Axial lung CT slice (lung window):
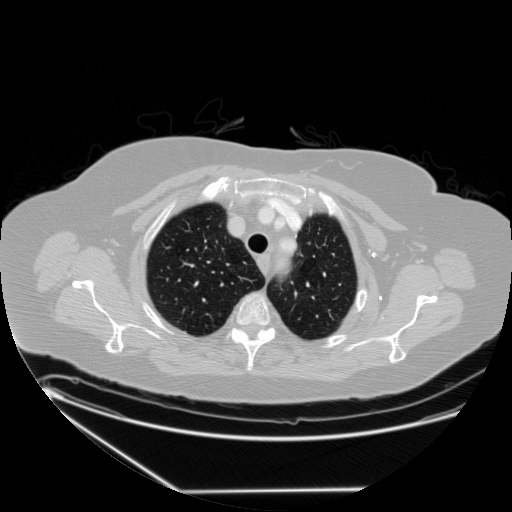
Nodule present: no